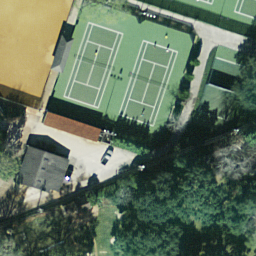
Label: tenniscourt